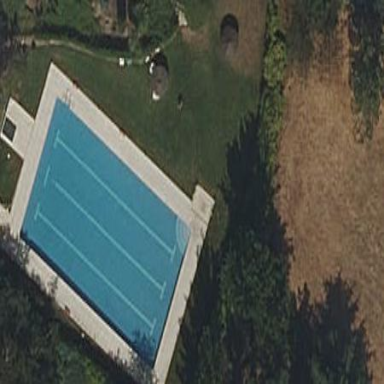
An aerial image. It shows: Swimming pool located in leisure land.